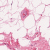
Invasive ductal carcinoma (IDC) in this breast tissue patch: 0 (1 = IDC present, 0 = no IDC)